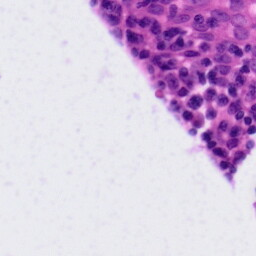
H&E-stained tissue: Tonsil